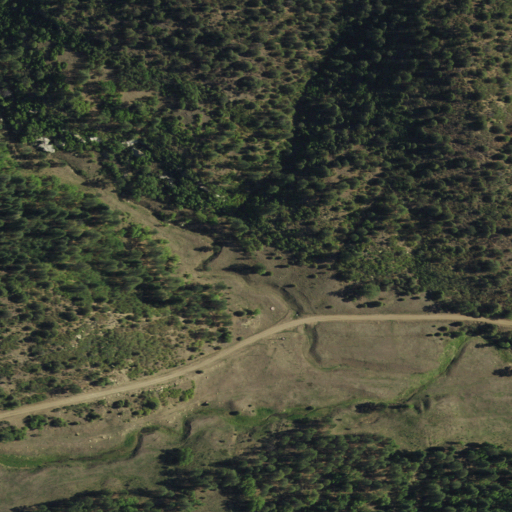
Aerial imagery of valley in New Mexico named Piper Canyon containing shrub, deciduous forest, evergreen forest, mixed forest, and woody wetlands